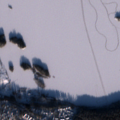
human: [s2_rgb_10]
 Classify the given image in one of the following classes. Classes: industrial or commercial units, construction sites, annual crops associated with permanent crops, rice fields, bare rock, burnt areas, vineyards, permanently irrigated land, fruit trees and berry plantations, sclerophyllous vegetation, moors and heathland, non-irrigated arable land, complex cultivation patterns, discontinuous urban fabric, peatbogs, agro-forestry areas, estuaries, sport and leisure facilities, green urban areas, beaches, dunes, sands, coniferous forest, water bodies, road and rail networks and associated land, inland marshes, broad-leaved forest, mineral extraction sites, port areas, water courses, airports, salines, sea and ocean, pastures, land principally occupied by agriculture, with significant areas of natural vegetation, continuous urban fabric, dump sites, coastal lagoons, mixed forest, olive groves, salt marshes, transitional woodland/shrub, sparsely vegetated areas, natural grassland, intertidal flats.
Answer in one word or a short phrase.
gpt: discontinuous urban fabric, coniferous forest, water bodies